Aerial crown-view tile of a tropical tree (Barro Colorado Island, Panama), acquired 20250512:
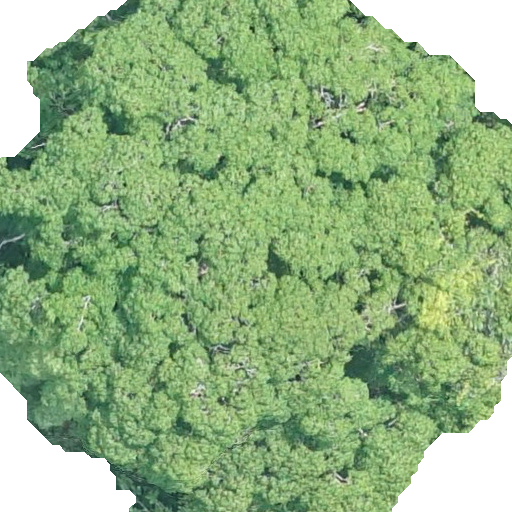
Species: Hura crepitans
GBIF accepted scientific name: Hura crepitans
Crown area: 388.292 m²